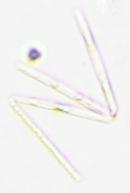
Label: Thalassionema